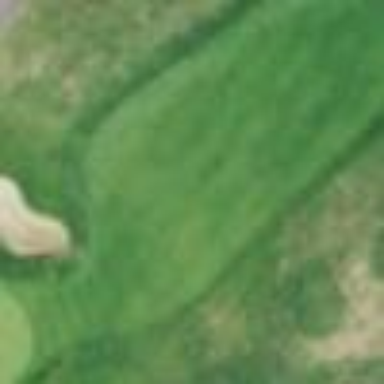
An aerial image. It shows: Scenic golf fairway.